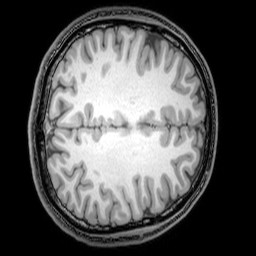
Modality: T1w
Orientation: axial
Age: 20
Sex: male
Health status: healthy
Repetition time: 0.081 s
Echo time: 0.037 s